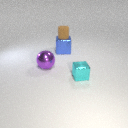
large blue metal cube behind small cyan metal cube